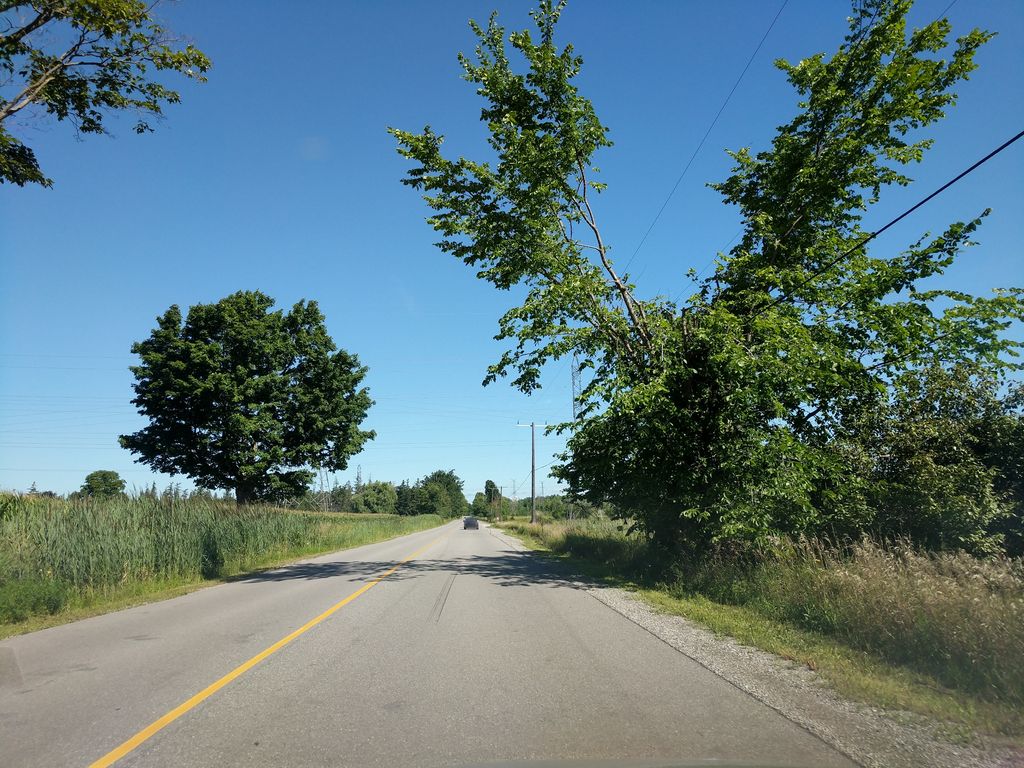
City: toronto